Interaction volume radius: 10 \u00c5
Interaction volume height: 20 \u00c5
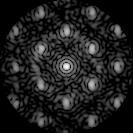
Disorder parameter: 0.3897